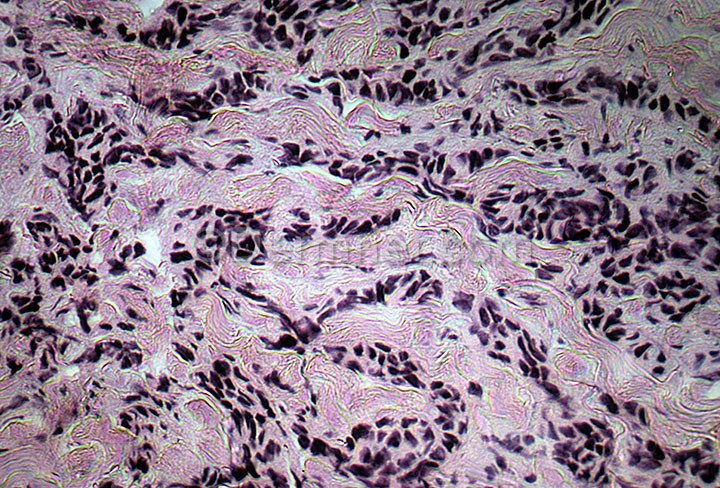
Disease: Actinic Keratosis Basal Cell Carcinoma and other Malignant Lesions